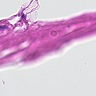
Metastatic tissue present: no